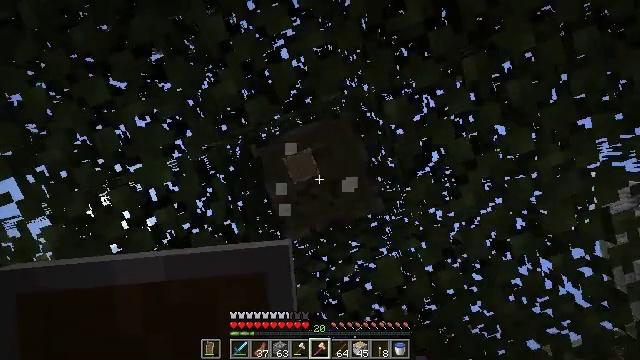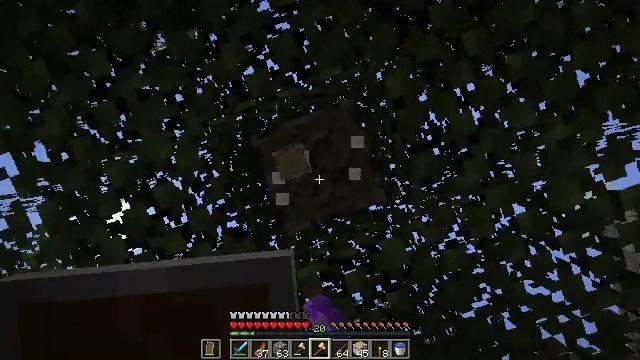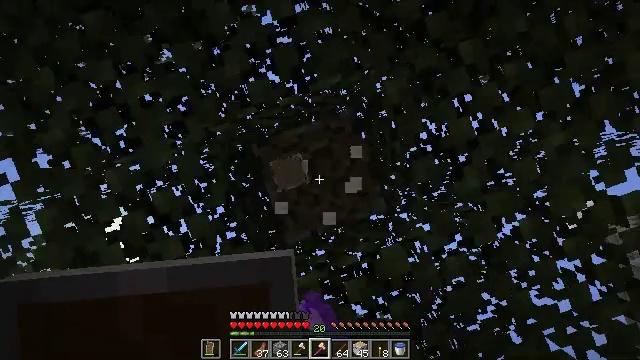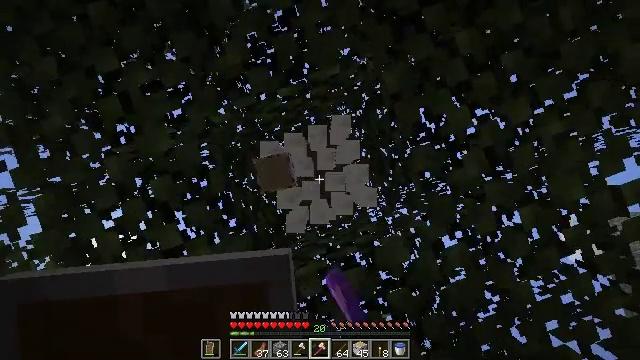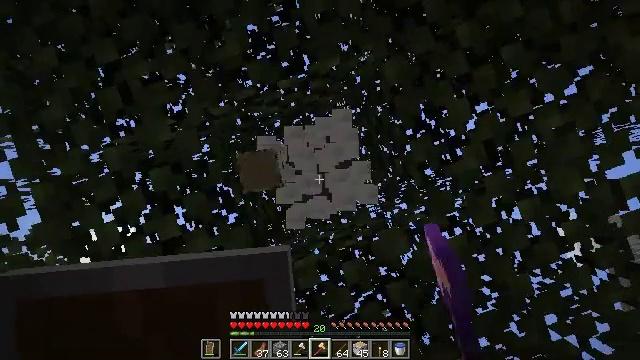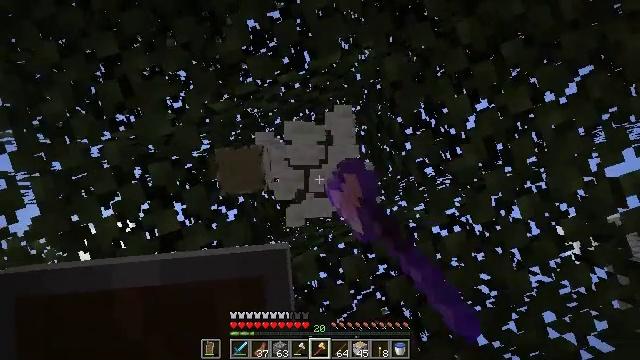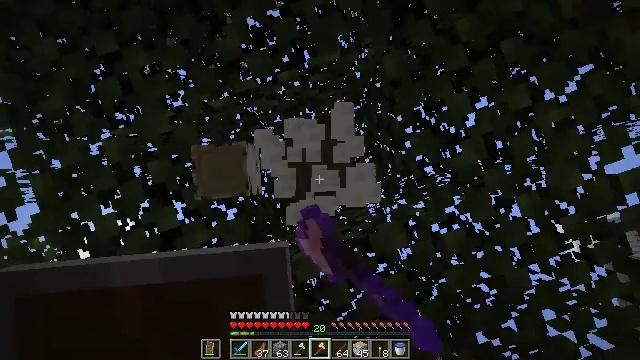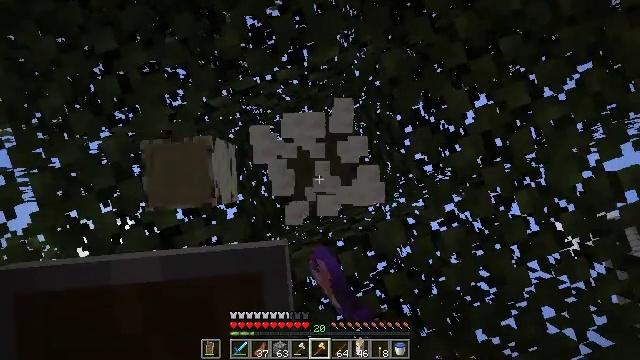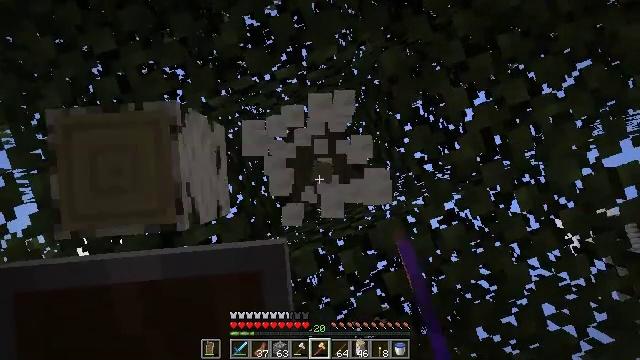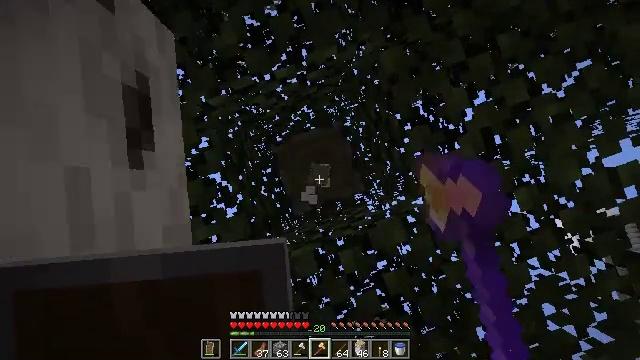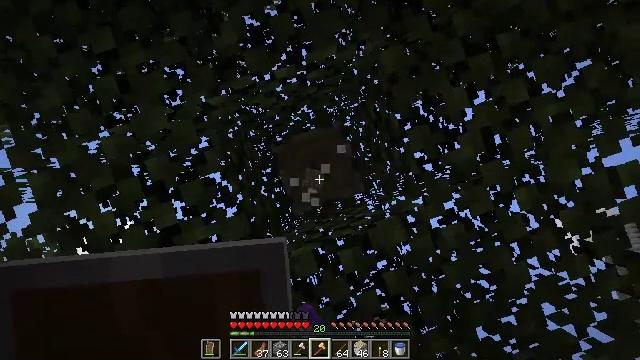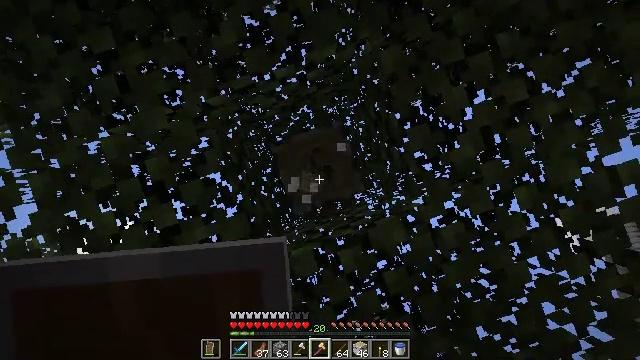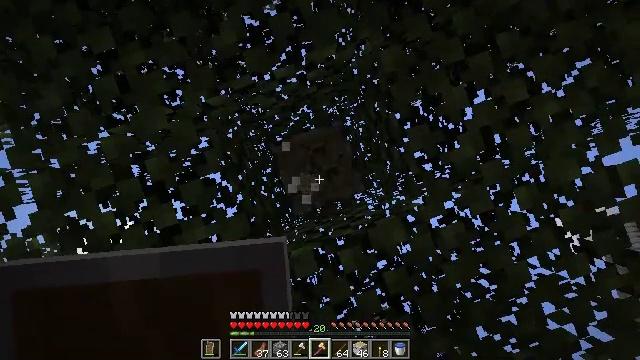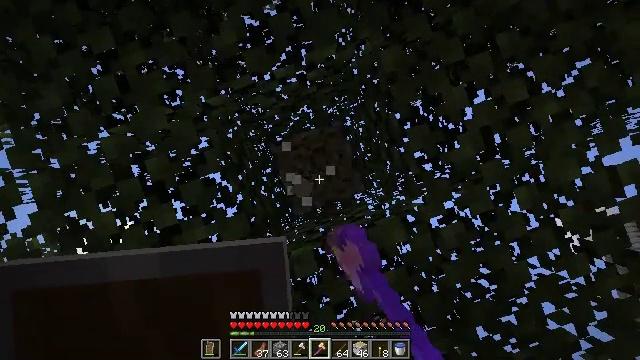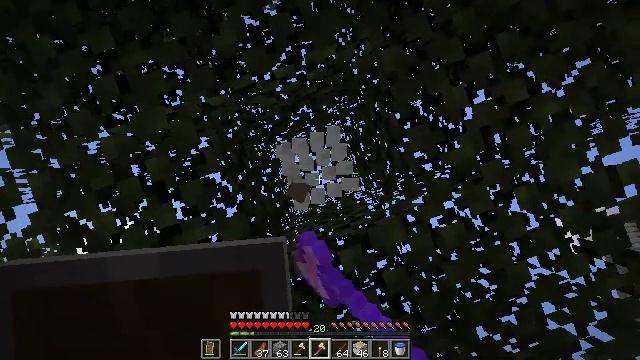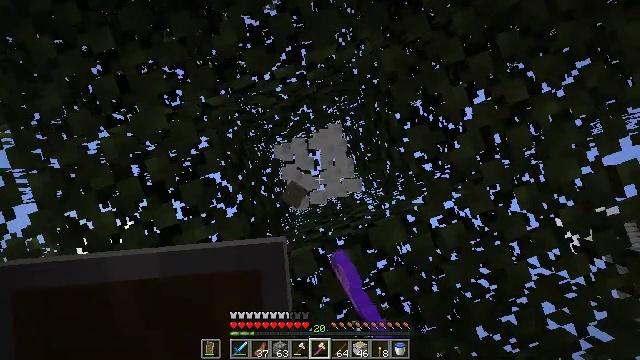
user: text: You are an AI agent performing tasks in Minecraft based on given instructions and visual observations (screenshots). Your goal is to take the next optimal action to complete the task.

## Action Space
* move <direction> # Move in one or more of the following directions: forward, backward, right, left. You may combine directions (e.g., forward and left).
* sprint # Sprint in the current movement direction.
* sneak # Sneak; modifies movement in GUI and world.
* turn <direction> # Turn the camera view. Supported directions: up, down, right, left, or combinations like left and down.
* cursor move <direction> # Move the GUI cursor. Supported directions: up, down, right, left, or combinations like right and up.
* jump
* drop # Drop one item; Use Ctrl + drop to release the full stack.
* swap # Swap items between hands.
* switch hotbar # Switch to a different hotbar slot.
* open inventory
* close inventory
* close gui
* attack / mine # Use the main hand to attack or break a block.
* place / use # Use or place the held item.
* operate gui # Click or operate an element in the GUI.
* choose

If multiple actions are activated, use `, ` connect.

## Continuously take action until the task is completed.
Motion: motion action
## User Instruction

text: Use your axe to get birch logs.
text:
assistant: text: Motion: move forward, turn up, attack / mine
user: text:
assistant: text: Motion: turn up, attack / mine
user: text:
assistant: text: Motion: turn up, attack / mine
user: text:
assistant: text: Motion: turn up, attack / mine
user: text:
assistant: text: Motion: turn up, attack / mine
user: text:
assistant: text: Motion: turn up, attack / mine
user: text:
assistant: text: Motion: attack / mine
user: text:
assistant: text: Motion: attack / mine
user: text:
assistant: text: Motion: attack / mine
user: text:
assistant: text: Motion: attack / mine
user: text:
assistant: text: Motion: attack / mine
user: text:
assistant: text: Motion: attack / mine
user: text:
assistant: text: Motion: attack / mine
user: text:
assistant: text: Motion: attack / mine
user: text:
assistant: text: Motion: attack / mine
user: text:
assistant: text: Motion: attack / mine
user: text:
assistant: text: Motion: attack / mine
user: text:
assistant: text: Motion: attack / mine
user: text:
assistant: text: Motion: turn left, attack / mine
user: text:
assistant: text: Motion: attack / mine
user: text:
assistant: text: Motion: attack / mine
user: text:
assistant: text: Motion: attack / mine
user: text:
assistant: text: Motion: attack / mine
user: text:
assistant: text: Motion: attack / mine
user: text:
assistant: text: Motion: attack / mine
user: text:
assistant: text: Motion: no_op
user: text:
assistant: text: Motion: no_op
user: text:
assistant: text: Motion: no_op
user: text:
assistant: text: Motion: no_op
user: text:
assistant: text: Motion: turn right and down